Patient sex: M
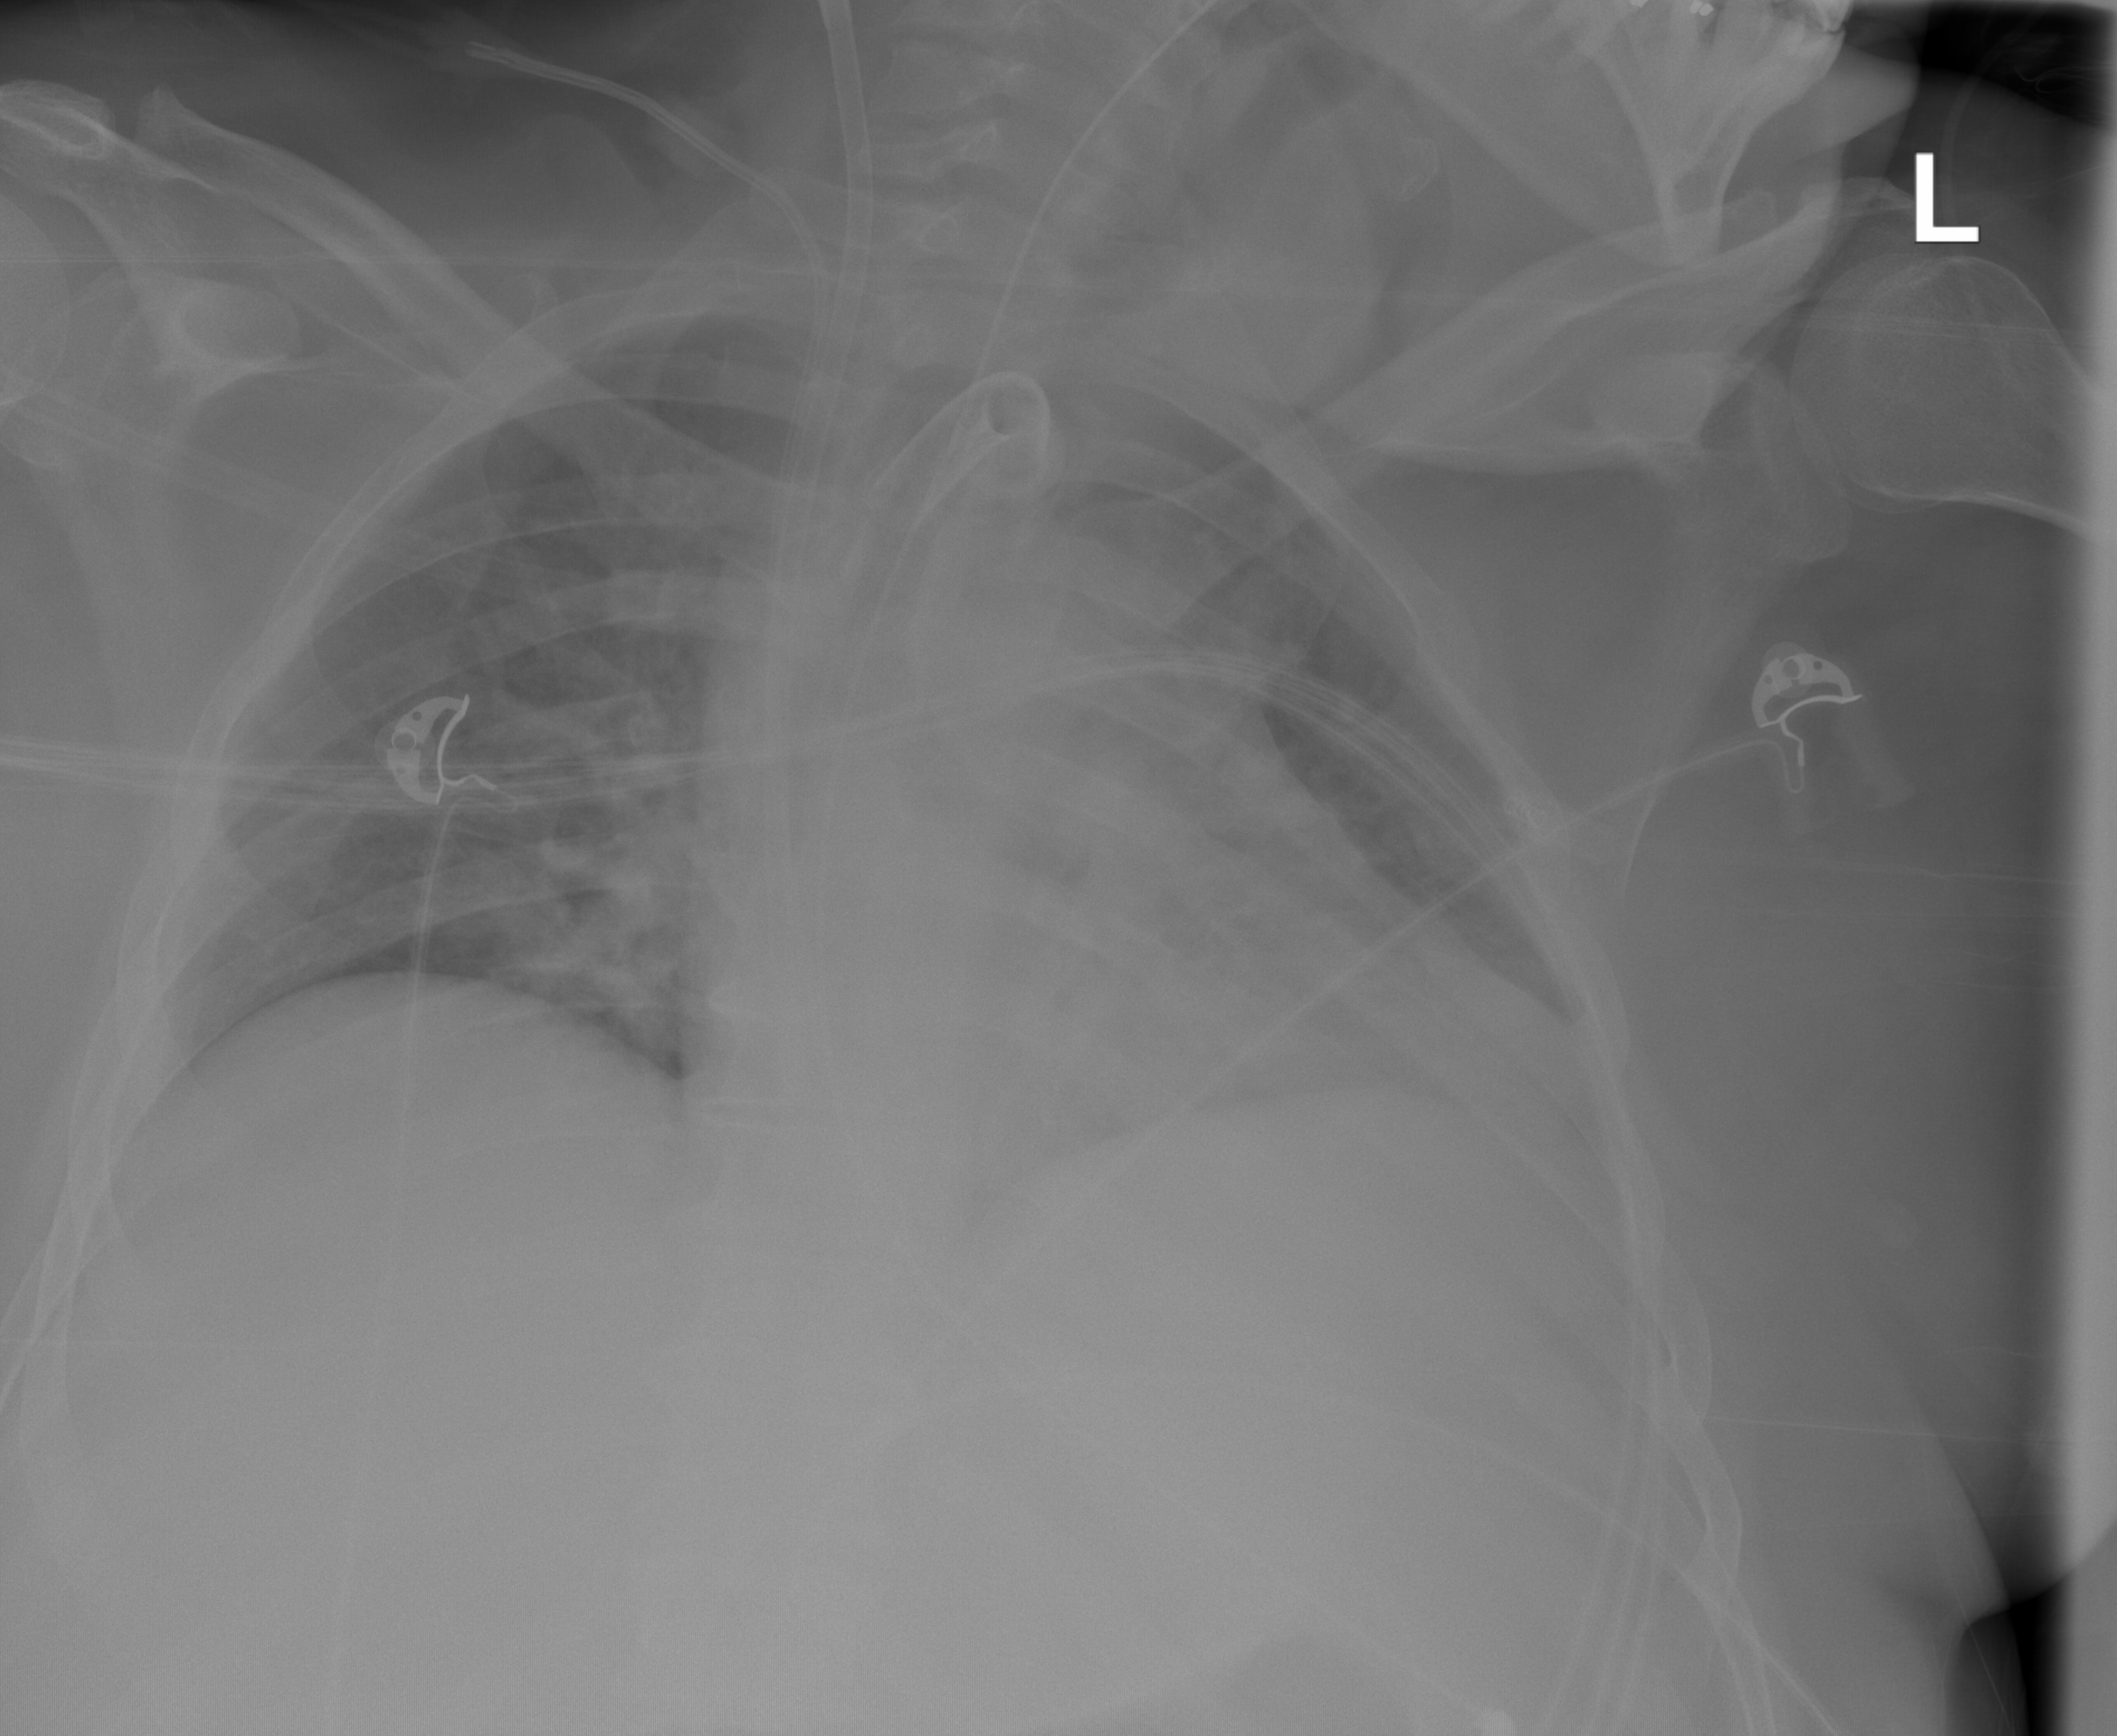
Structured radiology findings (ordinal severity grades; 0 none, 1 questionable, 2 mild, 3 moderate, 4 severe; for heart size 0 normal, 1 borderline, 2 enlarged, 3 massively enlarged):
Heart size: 2
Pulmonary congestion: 2
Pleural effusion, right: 0
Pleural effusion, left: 0
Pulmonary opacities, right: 0
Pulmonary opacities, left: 0
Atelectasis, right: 0
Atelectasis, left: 0